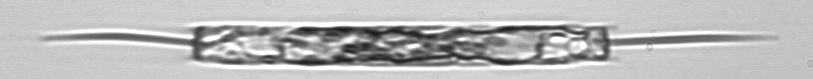
Label: Ditylum_brightwellii